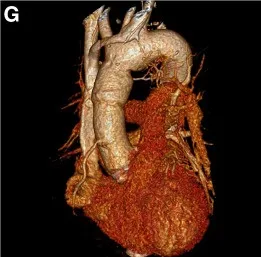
Postoperative three-dimensional enhanced computerized tomography angiography (G) showed a normal-diameter aorta as well as relief of compression of the surrounding tissues.
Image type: radiology (ct)